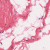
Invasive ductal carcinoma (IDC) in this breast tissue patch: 0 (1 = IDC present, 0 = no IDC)